Question: I am running a web crawler and parsing the page content with HtmlAgilityPack and randomly get a StackOverflowException in that C# library, but when I try to see the Call Stack list up to my code, I get:
>
Side notes: I'm already using <URL> HAP fix.
Here is a snapshot (it repeats like this all the way).

Is there a way to enlarge the number of stack frames Visual Studio can track, to at least as much as the application can allocate before filling its stack? Or can the reverse be done, namely reduce the stack size of the debugged application?
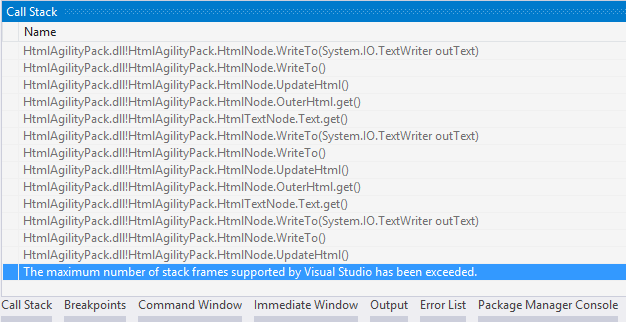
Answer: The problem with StackOverflowExceptions is that they are so deep, that the stack effectively gets trashed. <URL> has a recursive example that causes this condition that ends up with 80,000 levels on the stack.
Considering VS last I read is still a 32-bit app that emulates 64-bit for debugging, you may be blowing well past the available memory for VS to manage the amount of stack levels for you.